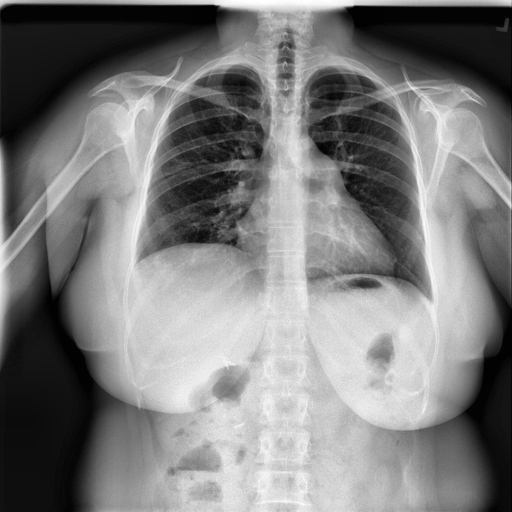
Finding: NORMAL